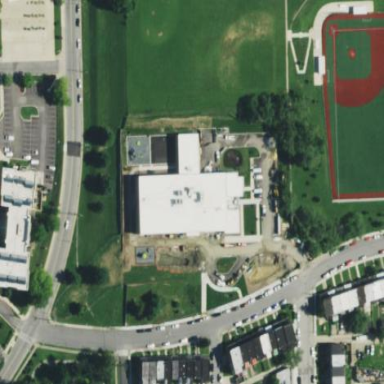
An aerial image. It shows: School building.